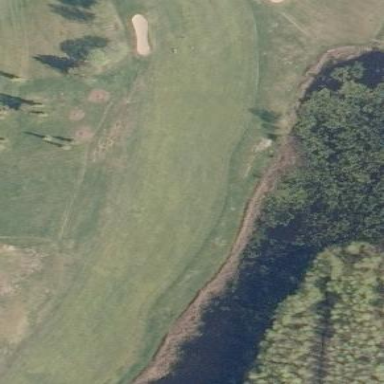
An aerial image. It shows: Golf fairway surrounded by grass.